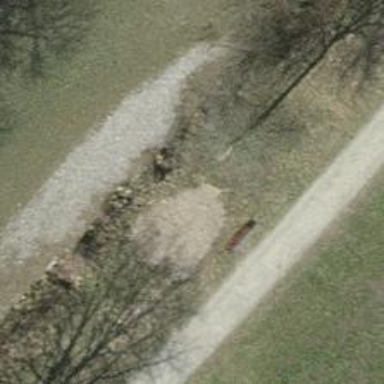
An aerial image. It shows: Brown bench.